Question: So here's the tricky or buggy thing.
I have an activity that displays a mapview (I don't believe this is important at all, but the mapview is from Carto Mobile SDK), and I have a few actions that trigger two fragments to be displayed over the current activity layout.
The first one, takes the whole screen and is fully interactive. There is a Toolbar, a few Spinners and some TextViews.
The second fragment that gets displayed, takes a portion of the screen (almost the lower half), and the elements I included are interactive (3 Image Buttons). However, if I click over a part of that layout that's on the lower half of the screen, that has a white background, is like it's 'invisible' to the touch event.
Let me rephrase it. There's a white box, that if I touch over it and I perform a movement, like if I was moving the map (the mapview behind it, which I can partially see), I can then see the map moving. Even though I'm seeing the white LinearLayout, with 3 Image Buttons in it, if I click somewhere where there isn't any of the Image Buttons, is like the LinearLayout isn't there and the map moves.
I attached a screenshot at the end. The area that I talk about is just on top of the Image Buttons (Route to, Route from and View details).
Can I stop that from happening? Is this due to Carto or is an Android thing?

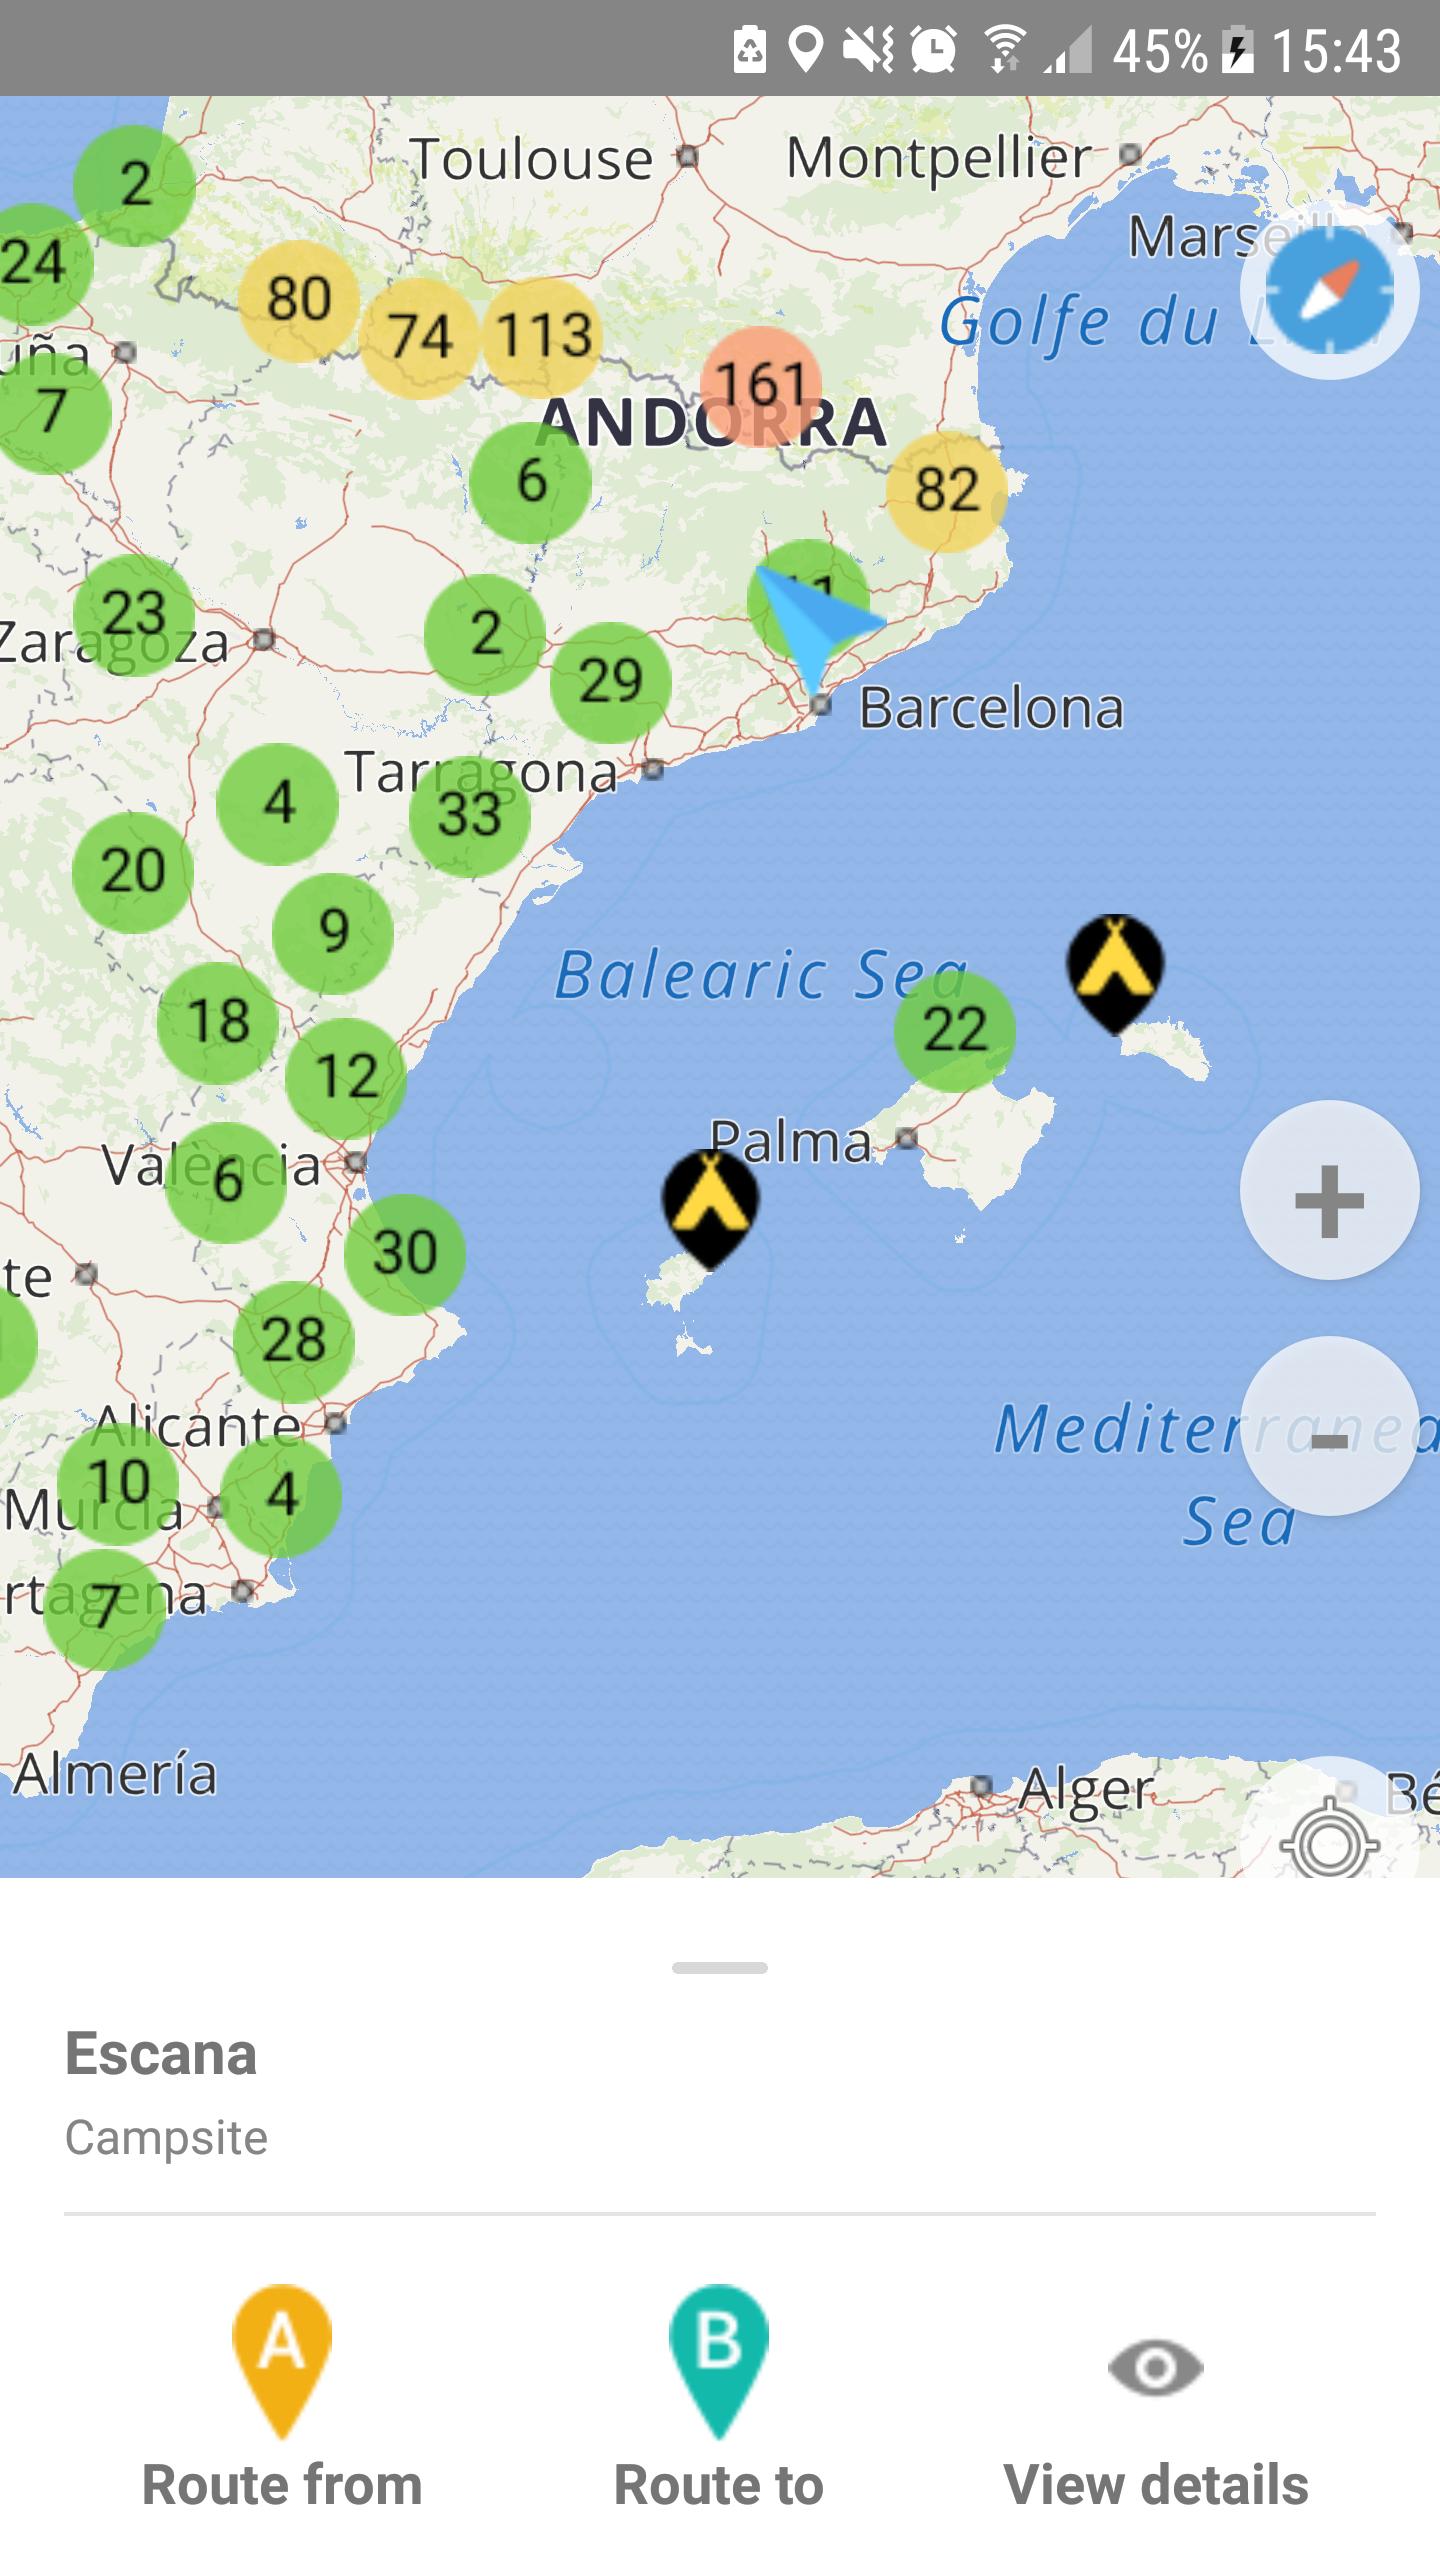
Answer: You don't put any code above so I assume your root view doesn't have click event, only the 3 buttons have.
Add 'clickable="true"' to your white panel's root view to capture all the touch event